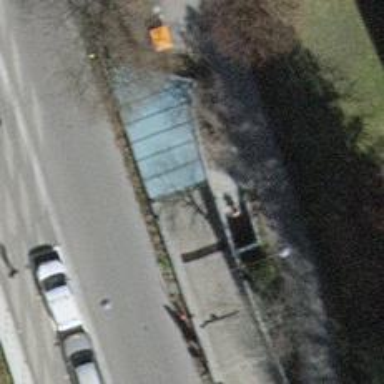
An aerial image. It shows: Parking entrance.